Question: I am trying to insert the value to the mysql table using php. But I couldn't insert the value using php code. I have attached My table structure and mysql query. can any one please help me to fix this issue.

'''
<body>
<?php
$lahipita=$_POST['pso'];
$hitAd=$_POST['pso1'];
$silumina=$_POST['ph'];
$sunday_observer=$_POST['pl'];
$virakesari=$_POST['p3'];
$thinakaran=$_POST['p4'];
$hitAd_bl=$_POST['ph3'];
$hitAd_bs=$_POST['ph2'];
$sunday_observer_bl=$_POST['p5'];
$sunday_observer_bs=$_POST['p6'];
$words=$_POST['words'];
$payment_method=$_POST['type'];
$total=0;
if($lahipita!=""){
$total=$total+900;
}
if($hitAd!=""){
$total=$toal+300;
}
if($silumina!=""){
$total=$total+500;
}
if($sunday_observer!=""){
$total=$total+300;
}
if($thinakaran!=""){
$total=$total+200;
}
if($virakesari!=""){
$total=$total+600;
}
if($hitAd_bl!=""){
$total=$total+2750;
}
if($hitAd_bs!=""){
$total=$total+1650;
}
if($sunday_observer_bl!=""){
$total=$total+2000;
}
if($sunday_observer_bs!=""){
$total=$total+1000;
}
$result=iud("INSERT INTO wp_paperAds(DEFAULT,'$lahipita','$hitAd','$silumina','$sunday_observer','$virakesari','$thinakaran','$hitAd_bl','$hitAd_bs','$sunday_observer_bl','$sunday_observer_bs','$words','','$payment_method','$total')");
?>
'''
'''
Error: You have an error in your SQL syntax; check the manual that corresponds to your MySQL server version for the right syntax to use near 'DEFAULT,'','','','','selected','','','','','','dfdfdfd','','Array','600')' at line 1
'''
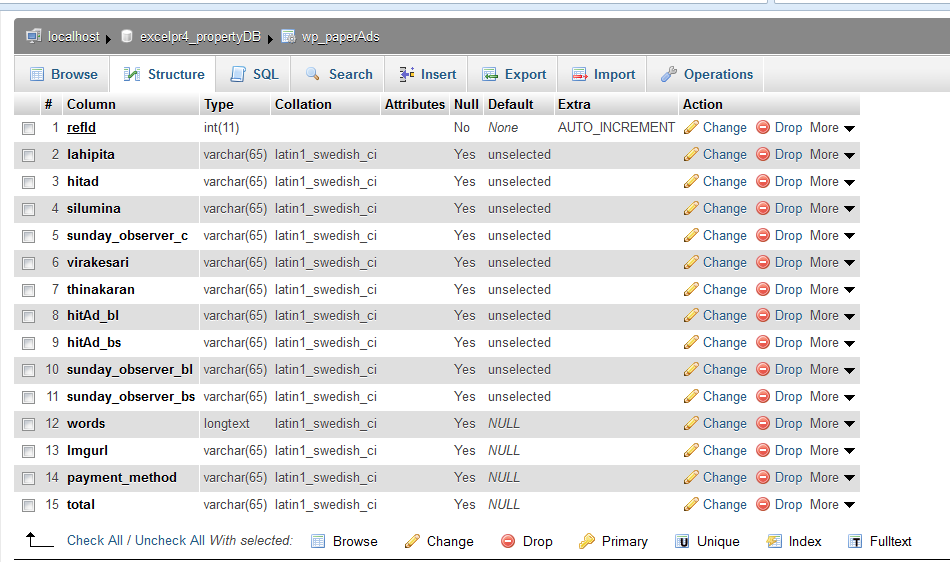
Answer: The syntax error is the lack of the VALUES keyword:
'''
INSERT INTO wp_paperAds VALUES (DEFAULT,...)
'''